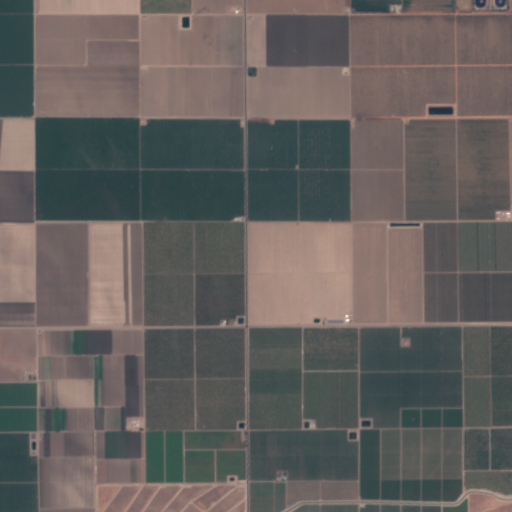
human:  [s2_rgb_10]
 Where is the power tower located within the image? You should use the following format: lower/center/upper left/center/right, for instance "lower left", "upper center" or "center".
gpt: The power tower is located in the lower right of the image.
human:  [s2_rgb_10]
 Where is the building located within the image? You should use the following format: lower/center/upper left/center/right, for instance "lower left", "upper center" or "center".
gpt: There is no building in the image.